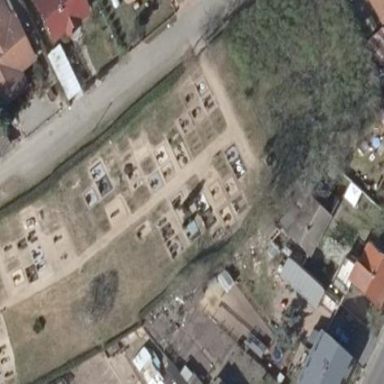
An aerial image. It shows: Cemetery.